Question: Here I got a text in libreoffice, third line has a mathematical formula which has added a lot of horizontal space above and below its line (third line). how can reduce the horizontal space in this line?

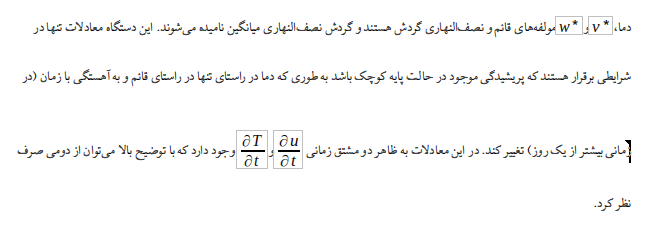
Answer: I just found the answer, it's just enough to set a fixed line space, not single or double or proportional.
Just right click on the paragraph and then select paragraph from menu and in idents and spacing tab, Line spacing > Fixed and then set a number for line height.